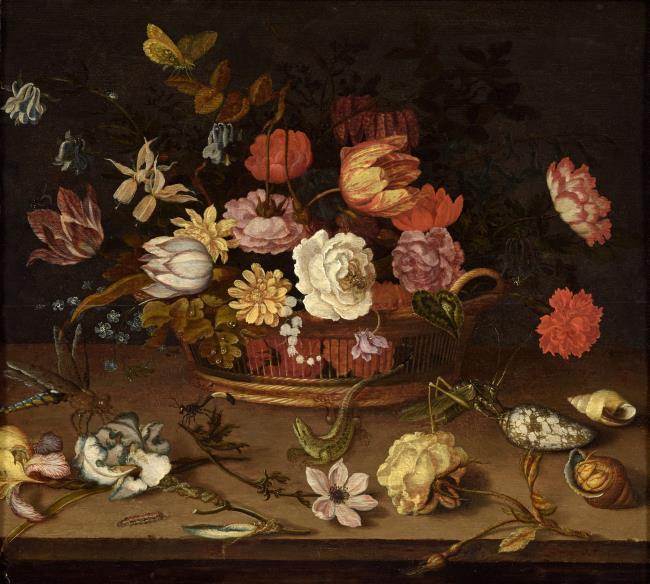
Title: Bloemen in een mand, met daarvoor schelpen en bloemen met insekten op een stenen plint
Artist: Balthasar van der Ast
Earliest date: 1620
Latest date: 1620
Genre: painting
Keywords: flower piece, basket, on a stone table, rose, iris, anemone, tulip, narcissus, cyclamen, carnation, forget-me-not, European lily of the valley, grasshopper, dragonfly, caterpillar, shell, common hermit crab